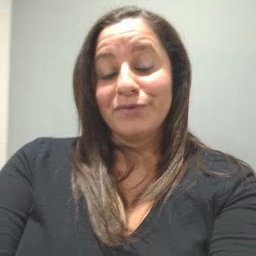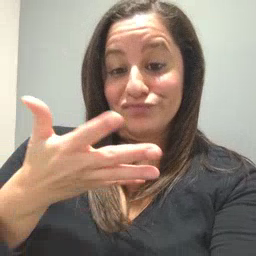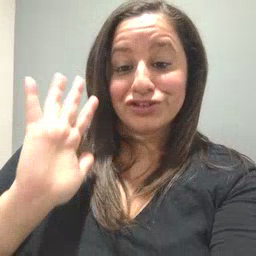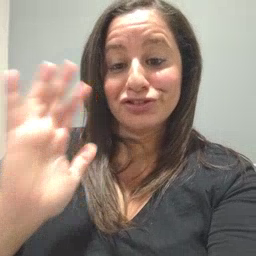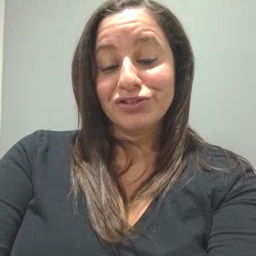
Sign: finish